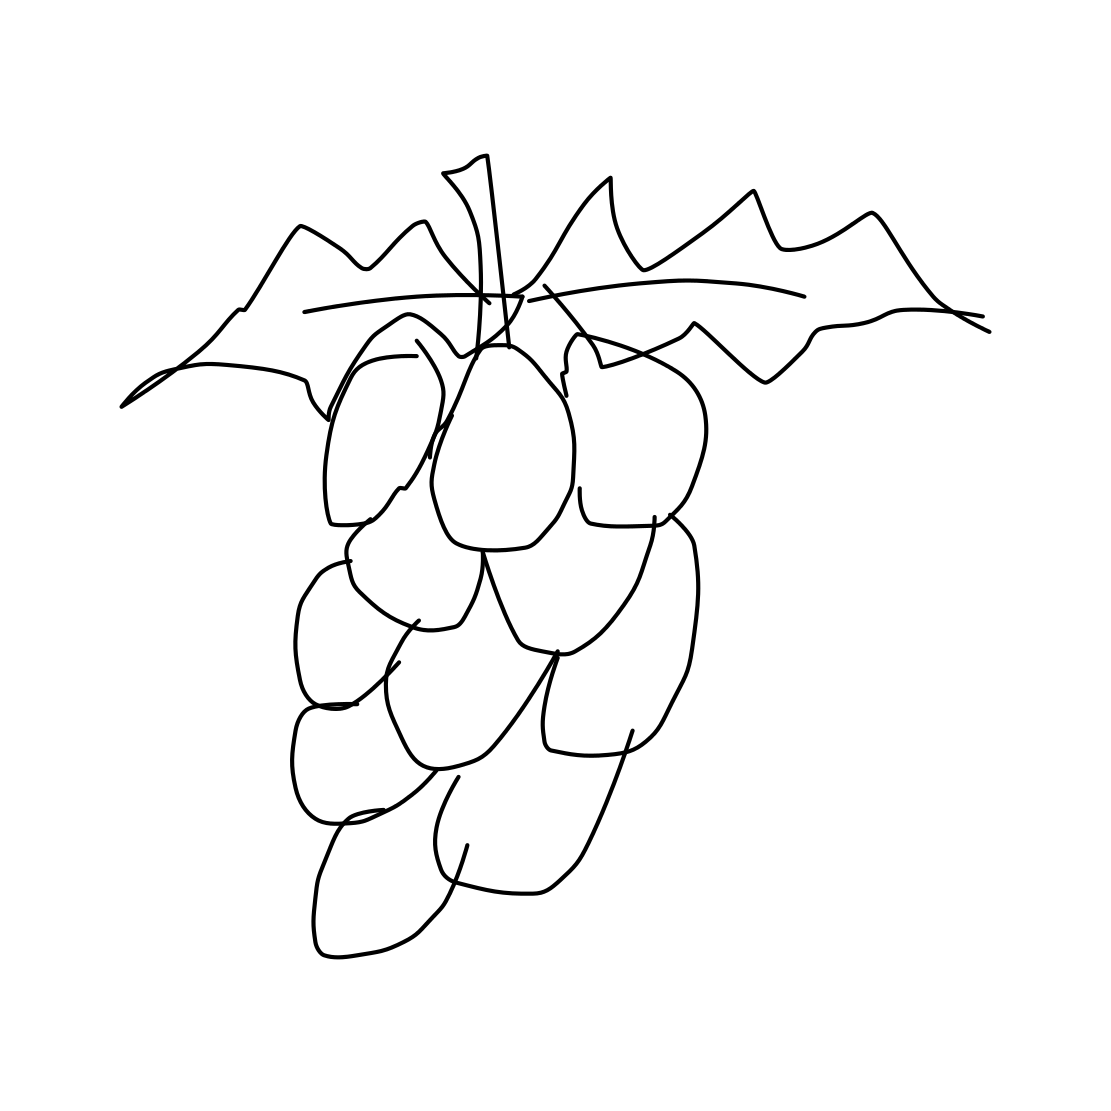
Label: grapes